Question: i have a question regarding a CFD application i am trying to implement according to a <URL> i found online. this might be somewhat of a beginner question, but here it goes:
the situation is as follows:
the 2D domain gets decomposed into tiles. Each of these tiles is being processed by a block of the kernel in question. The calculations being executed are highly suited for parallel execution, as they take into account only a handfull of their neighbours (it's a shallow water application). The tiles do overlap. Each tile has 2 extra cells on each side of the domain it's supposed to calculate the result to.

on the left you see 1 block, on the right 4, with the overlap that comes with it. grey are "ghost cells" needed for the calculation. light green is the domain each block actually writed back to global memory. needless to say the whole domain is going to have more than 4 tiles.
The idea per thread goes as following:
'''
(1) copy data from global memory to shared memory
__synchthreads();
(2) perform some calculations
__synchthreads();
(3) perform some more calculations
(4) write back to globabl memory
'''
for the cells in the green area, the Kernel is straight forward, you copy data according to your threadId, and calculate along using your neighbours in shared memory. Because of the nature of the data dependency this does however not suffice:
> (1) has to be run on all cells (grey and green). No dependency.(2) has to be run on all green cells, and the inner rows/columns of the grey cells. Depends on neighbouring data N,S,E and W.(3) has to be run on all green cells. Depends on data from step (2) on neighbours N,S,E and W.
so here goes my question:
how does one do this without a terribly cluttered code?
all i can think of is a horrible amount of "if" statements to decide whether a thread should perform some of these steps twice, depending on his threadId.
i have considered using overlapping blocks as well (as opposed to just overlapping data), but this leads to another problem: the __synchthreads()-calls would have to be in conditional parts of the code.
Taking the kernel apart and having the steps (2)/(3) run in different kernels is not really an option either, as they produce intermediate results which can't all be written back to memory because of their number/size.
the author himself writes this (Brodtkorb et al. 2010, Efficient Shallow Water Simulations on GPUs:
Implementation, Visualization, Verification, and Validation):
> When launching our kernel, we start by reading from global memory into on-chip shared memory. In addition to the interior cells of our block, we need to use data from two neighbouring cells in each direction to fulfill the data
dependencies of the stencil. After having read data into shared memory, we proceed by computing the one dimensional
fluxes in the x and y directions, respectively. Using the steps illustrated in Figure 1, fluxes are computed by storing
all values that are used by more than one thread in shared memory. We also perform calculations collectively within
one block to avoid duplicate computations. However, because we compute the net contribution for each cell, we have
to perform more reconstructions and flux calculations than the number of threads, complicating our kernel. ; a strategy that yielded a
better performance than dividing the additional computations between several warps.
so, what does he mean by designating a single warp to do these compuations, and how does one do so?
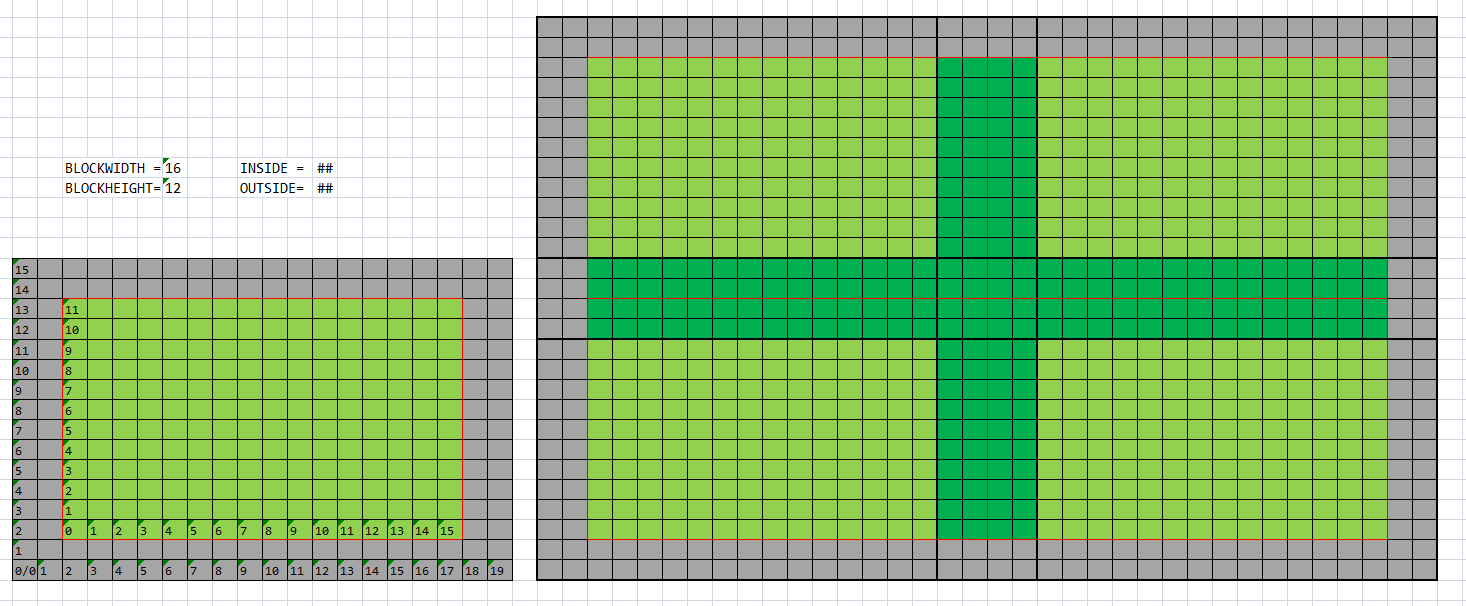
Answer: > so, what does he mean by designating a single warp to do these compuations, and how does one do so?
You could do something like this:
'''
// work that is done by all threads in a block
__syncthreads(); // may or may not be needed
if (threadIdx.x < 32) {
// work that is done only by the designated single warp
}
'''
Although that's trivially simple, insofar as the last question in your question is considered, and the highlighted paragraph, I think it's very likely what they are referring to. I think it fits with what I'm reading here. Furthermore I don't know of any other way to restrict work to a single warp, except by using conditionals. They may also have chosen a single warp to take advantage of warp-synchronous behavior, which gets around the '__syncthreads();' in conditional code issue you mention earlier.
> so here goes my question: how does one do this without a terribly cluttered code?all i can think of is a horrible amount of "if" statements to decide whether a thread should perform some of these steps twice, depending on his threadId.
Actually, I don't think any sequence of ordinary "if" statements, regardless of how cluttered, could solve the problem you describe.
A typical way to solve the dependency between steps 2 and 3 that you have already mentioned is to separate the work into two ( or more) kernels. You indicate that this is "not really an option", but as near as I can tell, what you're looking for is a global sync. Such a concept is not well-defined in CUDA except for the kernel launch/exit points. CUDA does not guarantee execution order among blocks in a grid. If your block calculations in step 3 depend on calculations in step 2, then in my opinion, you definitely need a global sync, and your code is going to get ugly if you don't implement it with a kernel launch. Alternative methods such as using global semaphores or global block counters are, in my opinion, fragile and difficult to apply to general cases of widespread data dependence (where every block is dependent on neighbor calculations from the previous step).
If the neighboring calculations depend on only the data from a thin set of neighboring cells ("halo") , and not the whole neighboring block, and those cells can be computed independently, then it might be possible to have your block be expanded to include neighboring cells (i.e. overlap), effectively computing the halo regions twice between neighboring blocks, but you've indicated you've already considered and discarded this idea. However, I personally would want to consider the code in detail before accepting the idea that this would be rejected based entirely on difficulty with '__syncthreads();' In my experience, people who say they can't use '__syncthreads();' due to conditional code execution haven't accurately considered all the options, at a detail code level, to make '__syncthreads();' work, even in the midst of conditional code.